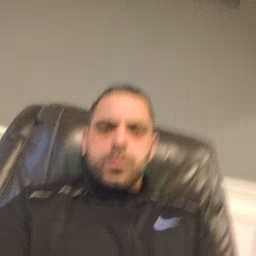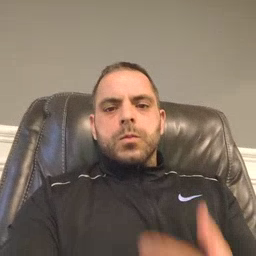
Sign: hot